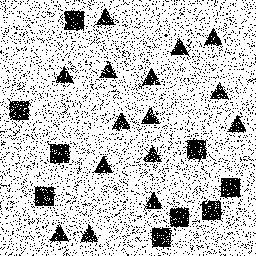
Squares: 9
Triangles: 15
Stars: 0
Total shapes: 24